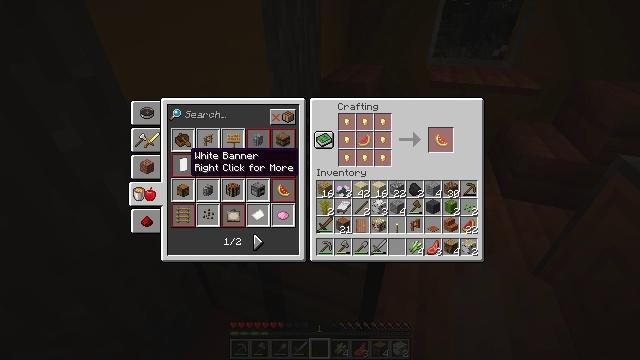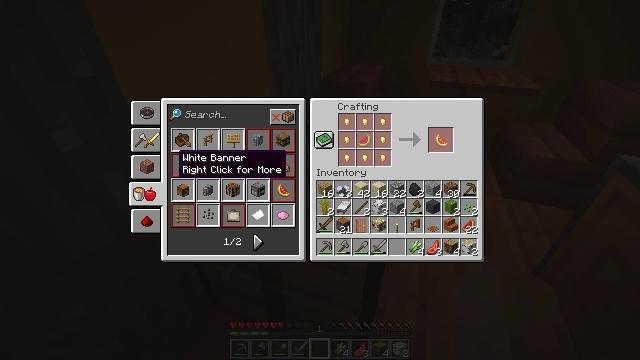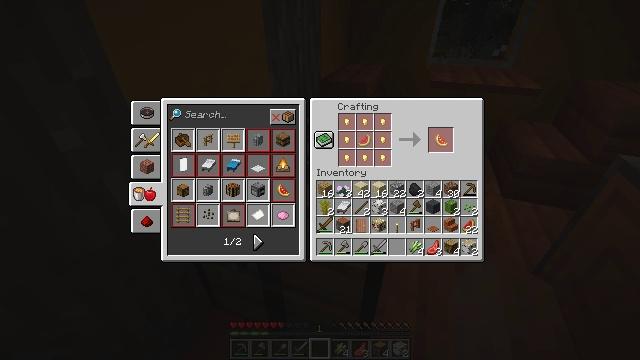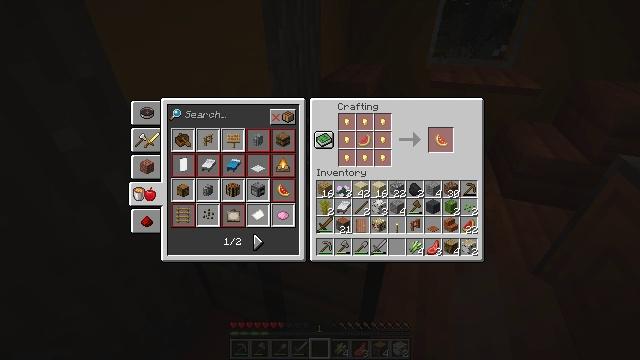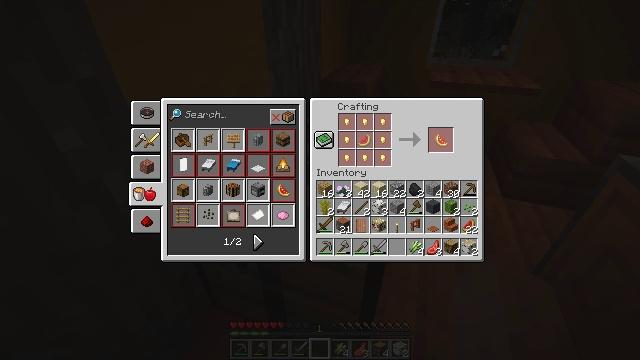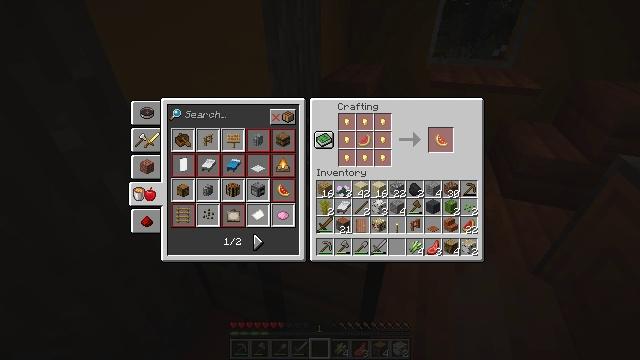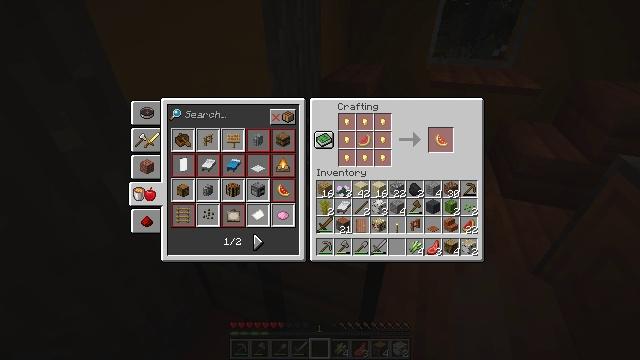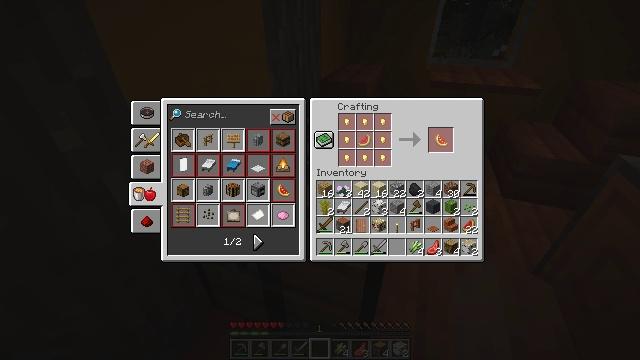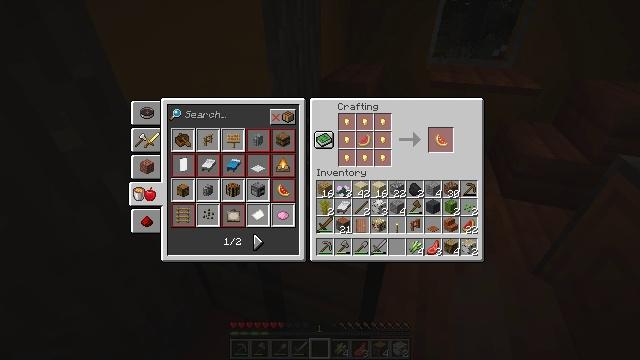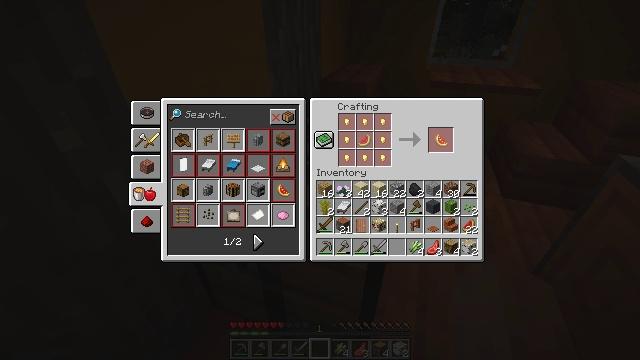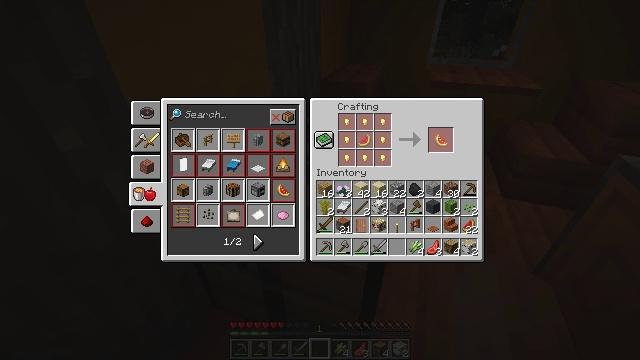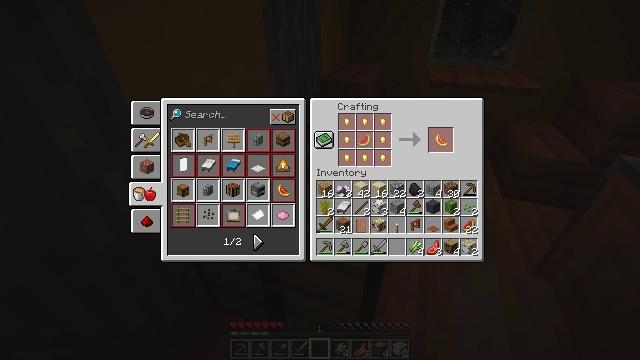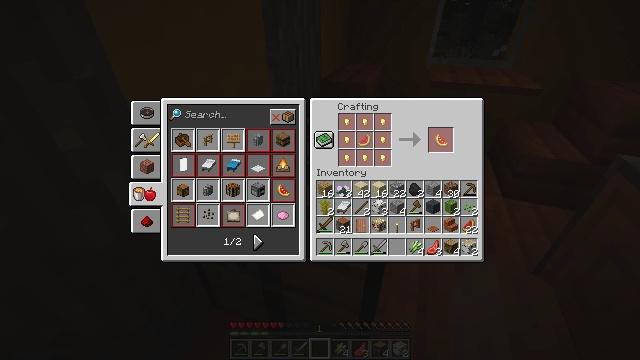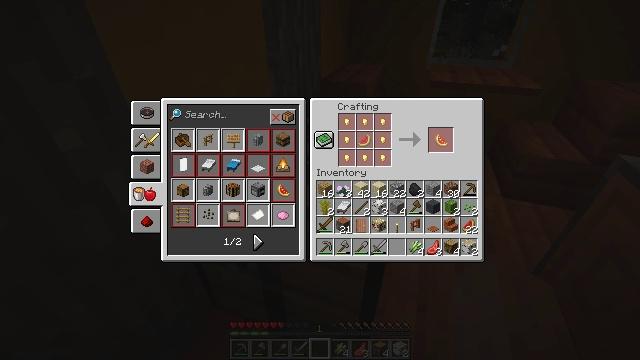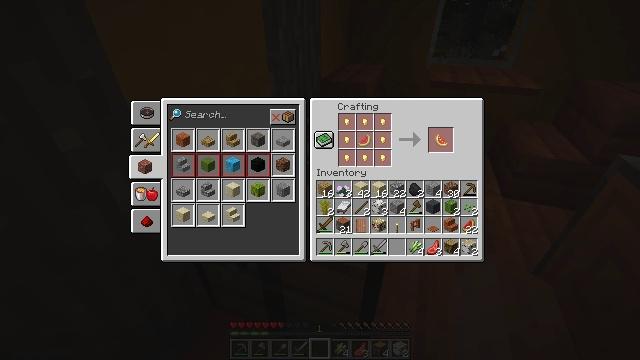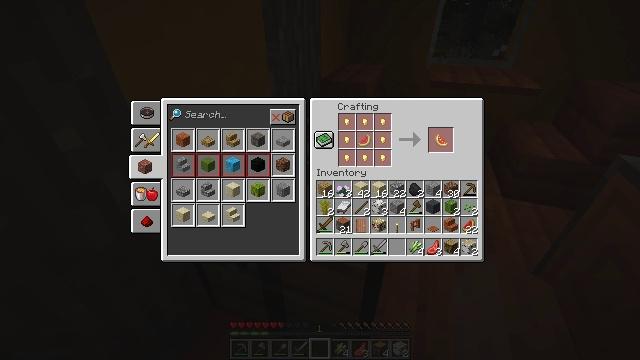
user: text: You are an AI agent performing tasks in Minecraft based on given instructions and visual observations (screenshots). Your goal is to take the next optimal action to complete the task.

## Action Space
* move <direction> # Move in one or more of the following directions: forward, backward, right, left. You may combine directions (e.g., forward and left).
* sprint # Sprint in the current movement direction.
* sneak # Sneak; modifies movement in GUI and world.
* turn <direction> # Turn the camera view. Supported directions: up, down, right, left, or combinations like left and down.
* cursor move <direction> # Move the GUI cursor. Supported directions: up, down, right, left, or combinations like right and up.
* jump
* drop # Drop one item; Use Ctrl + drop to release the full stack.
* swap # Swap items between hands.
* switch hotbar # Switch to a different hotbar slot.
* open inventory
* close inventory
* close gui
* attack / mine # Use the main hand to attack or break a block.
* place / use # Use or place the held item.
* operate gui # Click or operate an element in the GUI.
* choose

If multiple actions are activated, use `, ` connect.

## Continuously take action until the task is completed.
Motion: motion action
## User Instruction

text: Mine the acacia pressure plate to reuse it.
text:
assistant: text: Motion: cursor move left
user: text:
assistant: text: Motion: no_op
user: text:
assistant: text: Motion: no_op
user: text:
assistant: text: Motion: no_op
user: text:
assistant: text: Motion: no_op
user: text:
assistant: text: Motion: no_op
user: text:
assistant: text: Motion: no_op
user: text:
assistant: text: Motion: no_op
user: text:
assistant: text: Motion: no_op
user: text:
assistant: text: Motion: no_op
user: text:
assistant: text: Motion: no_op
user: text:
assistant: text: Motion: cursor move down
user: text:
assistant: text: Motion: no_op
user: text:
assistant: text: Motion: operate gui
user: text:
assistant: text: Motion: operate gui
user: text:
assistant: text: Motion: no_op
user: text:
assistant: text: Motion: no_op
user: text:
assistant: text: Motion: no_op
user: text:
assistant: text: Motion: no_op
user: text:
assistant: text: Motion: no_op
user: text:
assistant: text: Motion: cursor move right
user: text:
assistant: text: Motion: cursor move right
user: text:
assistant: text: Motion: cursor move right
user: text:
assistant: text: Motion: cursor move right
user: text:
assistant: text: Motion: no_op
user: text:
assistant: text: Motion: no_op
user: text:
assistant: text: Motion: no_op
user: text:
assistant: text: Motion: no_op
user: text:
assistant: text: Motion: cursor move down
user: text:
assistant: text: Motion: cursor move left